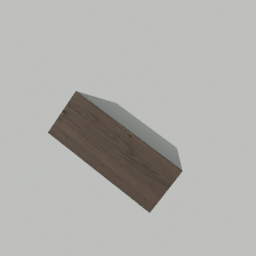
Label: furniture